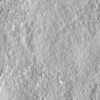
Label: not_dusty